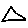
Label: triangle